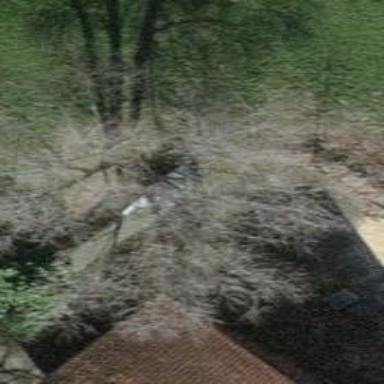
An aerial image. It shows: Urban tree adds touch of nature to the surroundings.